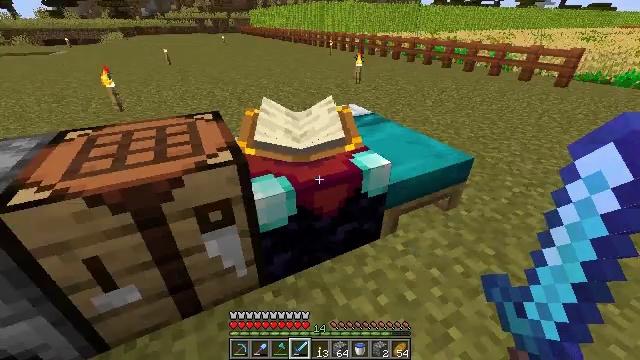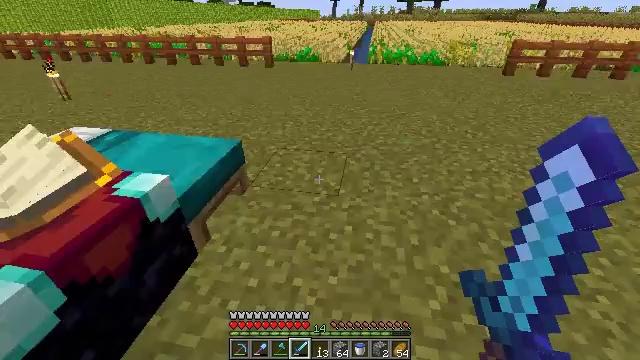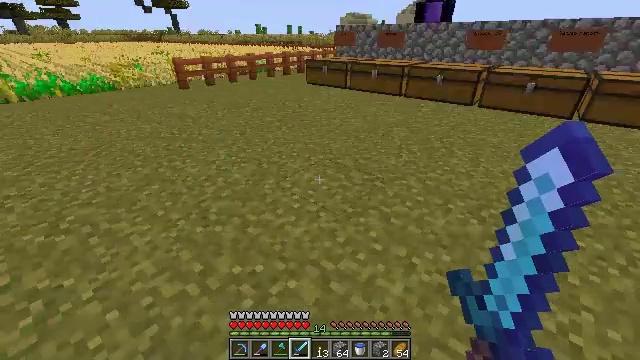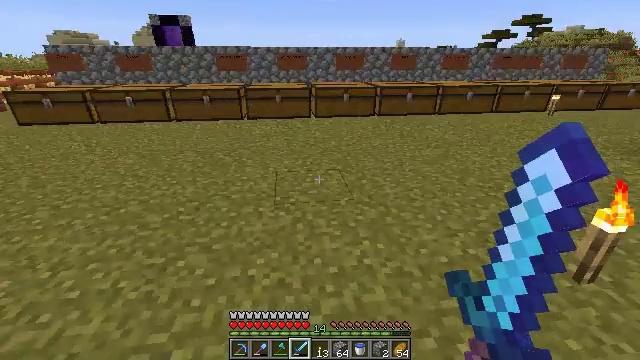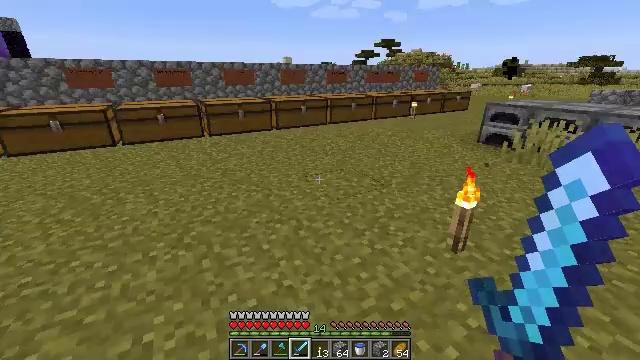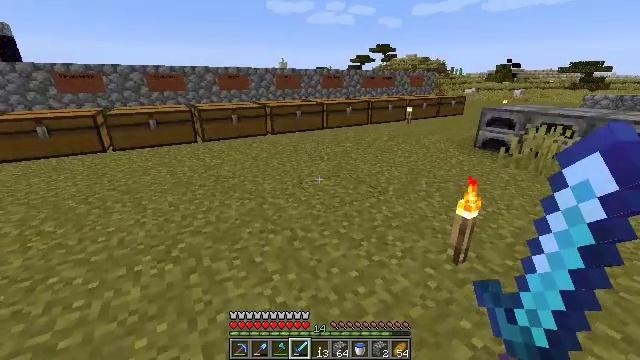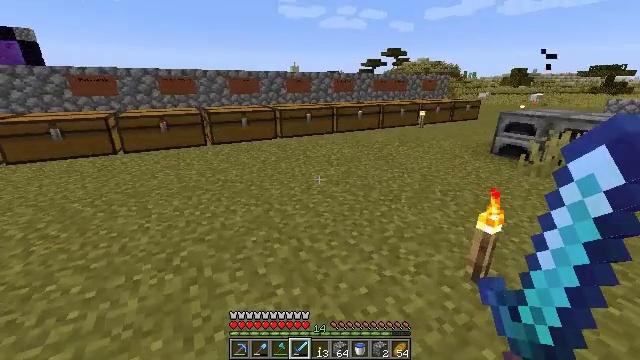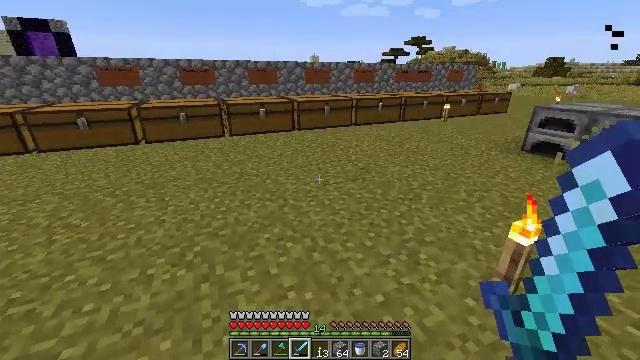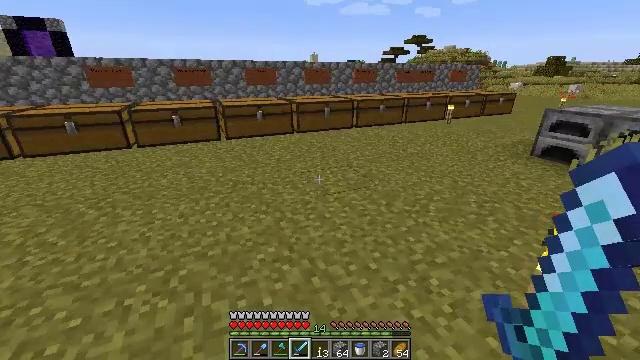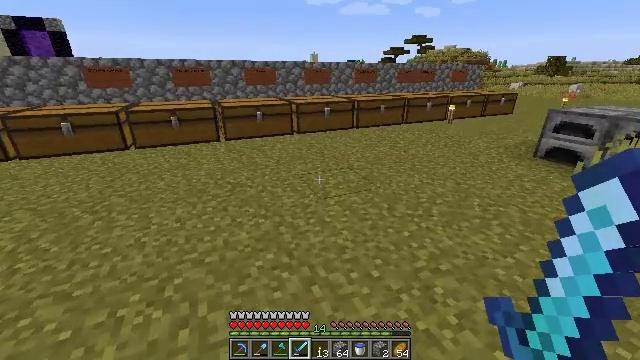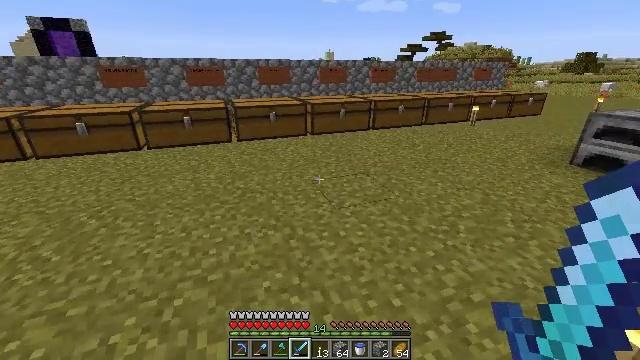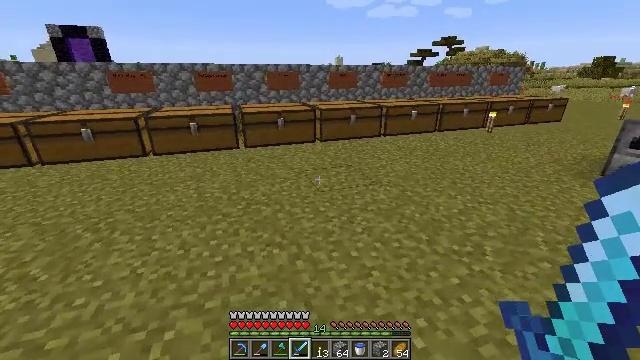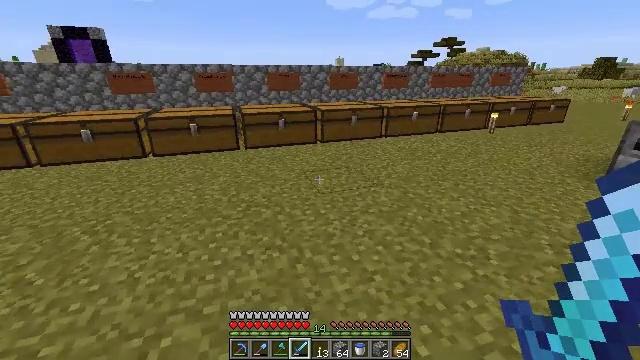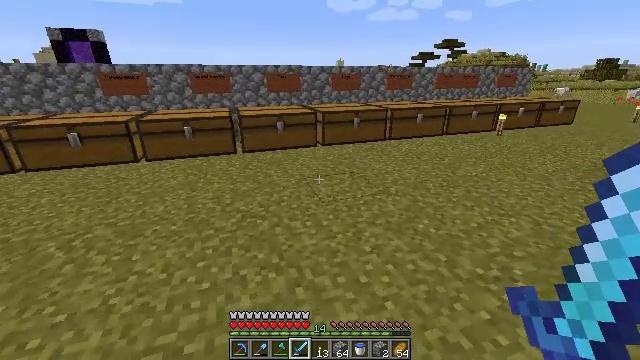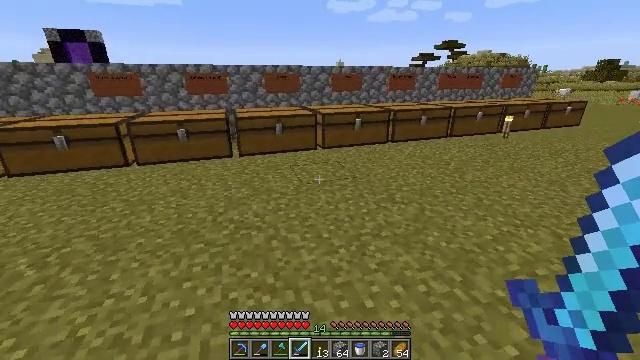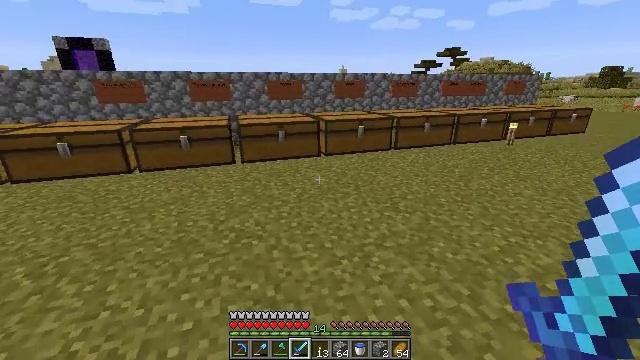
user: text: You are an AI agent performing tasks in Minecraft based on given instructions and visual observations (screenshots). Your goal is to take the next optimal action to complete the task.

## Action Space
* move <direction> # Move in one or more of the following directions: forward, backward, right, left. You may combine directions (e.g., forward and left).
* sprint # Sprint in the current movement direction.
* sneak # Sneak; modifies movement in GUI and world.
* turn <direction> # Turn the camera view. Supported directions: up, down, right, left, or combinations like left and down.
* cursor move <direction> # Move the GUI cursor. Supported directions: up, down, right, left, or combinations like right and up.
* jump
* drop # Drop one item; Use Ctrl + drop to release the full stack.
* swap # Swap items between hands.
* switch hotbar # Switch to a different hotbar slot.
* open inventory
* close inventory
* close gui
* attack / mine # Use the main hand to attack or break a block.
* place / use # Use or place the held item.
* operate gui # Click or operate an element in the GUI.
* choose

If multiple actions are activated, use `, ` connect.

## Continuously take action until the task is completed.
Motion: motion action
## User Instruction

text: Craft a brewing stand using blaze rod and cobblestones.
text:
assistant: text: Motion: turn right
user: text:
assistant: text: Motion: turn right and up
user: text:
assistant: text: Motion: turn right and up
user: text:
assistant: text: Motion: move forward, turn right and up
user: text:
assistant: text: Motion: move forward
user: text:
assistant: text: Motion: move forward, turn left
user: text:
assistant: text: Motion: move forward, turn left and down
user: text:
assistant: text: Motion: move forward
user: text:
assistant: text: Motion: move forward
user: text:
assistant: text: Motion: move forward, turn left
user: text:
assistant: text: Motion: move forward, turn left
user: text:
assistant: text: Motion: move forward
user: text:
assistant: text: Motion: move forward
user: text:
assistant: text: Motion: move forward
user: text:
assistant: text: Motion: move forward, turn up
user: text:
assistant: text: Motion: move forward, turn up
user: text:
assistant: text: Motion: move forward
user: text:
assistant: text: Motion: move forward
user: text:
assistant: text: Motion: move forward
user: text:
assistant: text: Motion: move forward, turn left
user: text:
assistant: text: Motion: move forward, turn left
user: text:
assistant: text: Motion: move forward, turn left
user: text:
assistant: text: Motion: move forward, turn left
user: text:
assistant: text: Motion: move forward
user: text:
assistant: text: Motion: move forward
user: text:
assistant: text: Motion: move forward
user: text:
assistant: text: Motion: move forward
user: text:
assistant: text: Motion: move forward
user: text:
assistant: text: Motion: move forward
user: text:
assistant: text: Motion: move forward